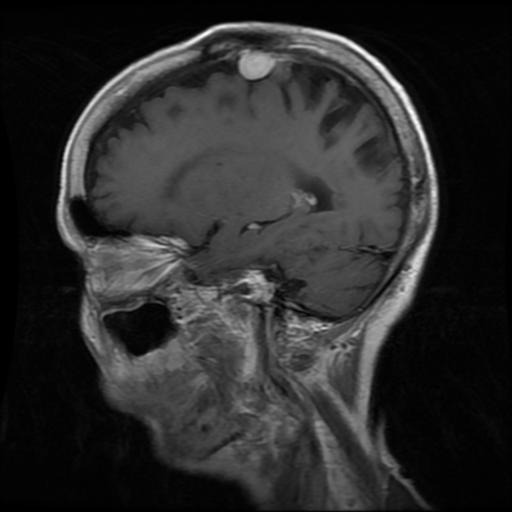
Label: meningioma